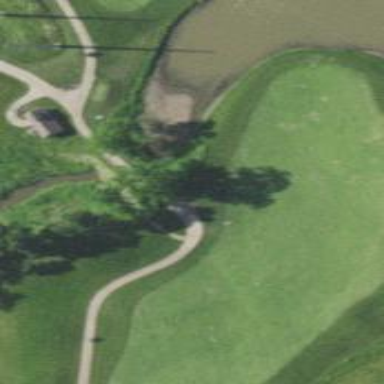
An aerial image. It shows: Grassy area designated as golf fairway.